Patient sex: F
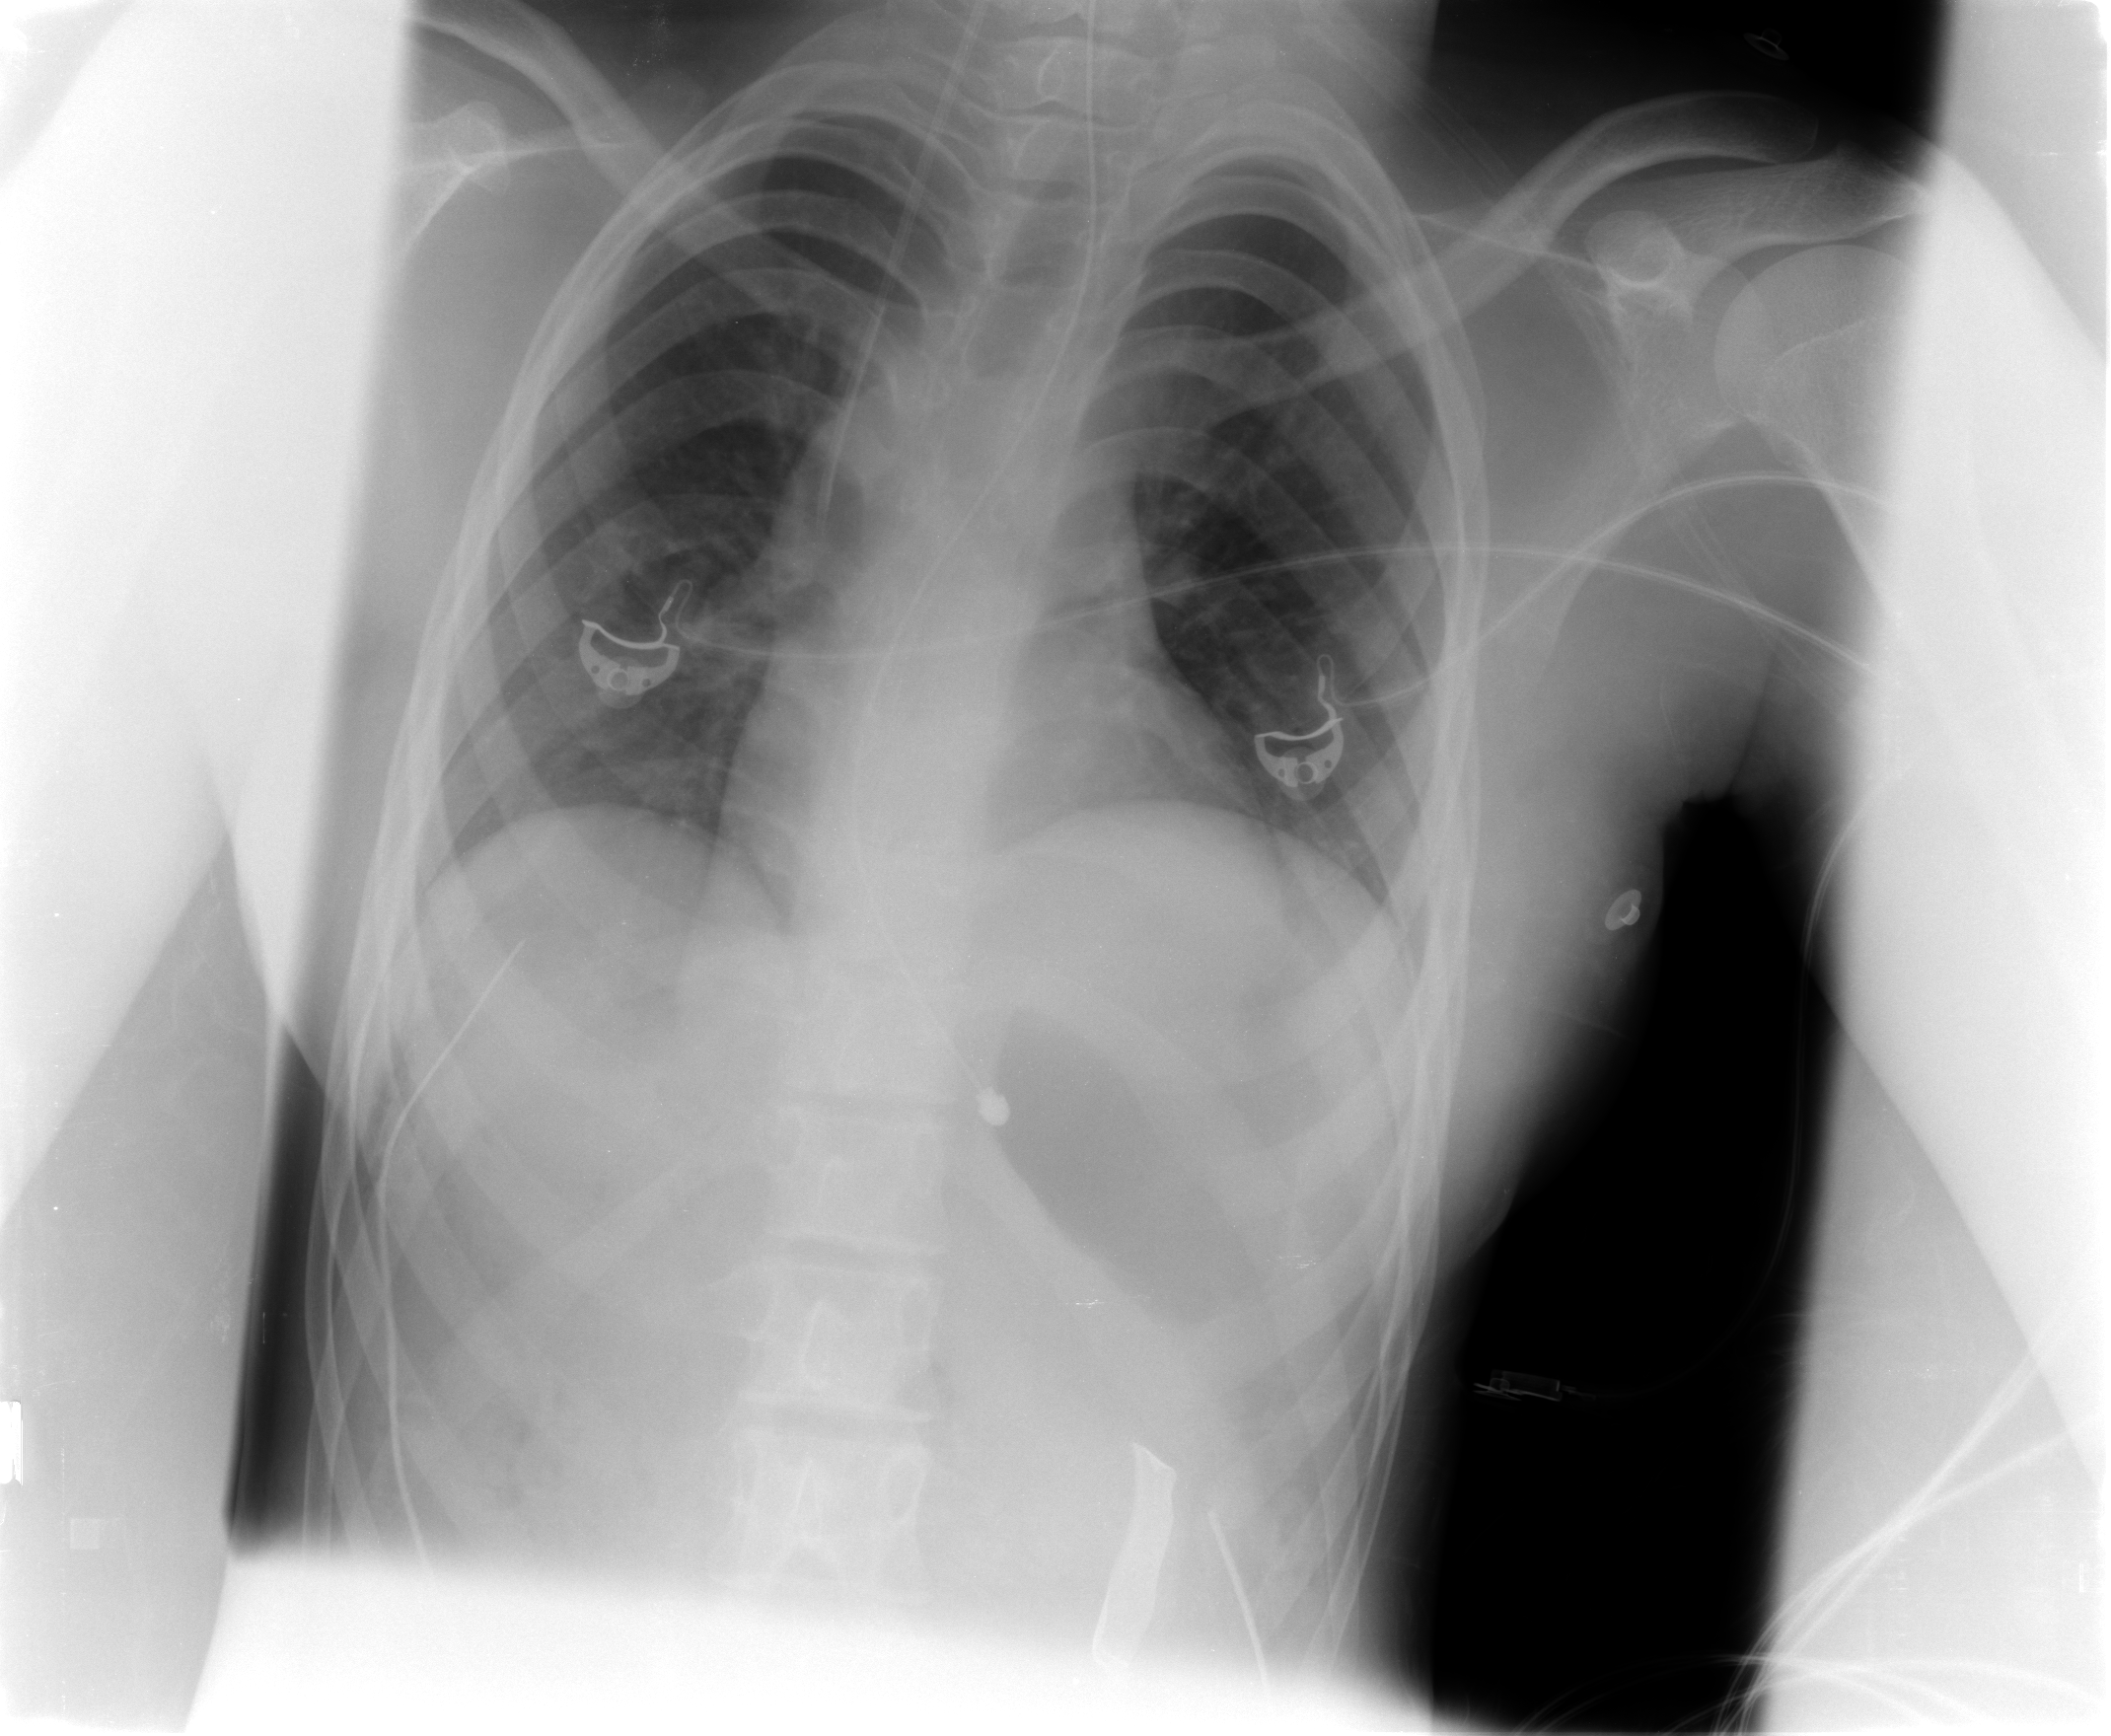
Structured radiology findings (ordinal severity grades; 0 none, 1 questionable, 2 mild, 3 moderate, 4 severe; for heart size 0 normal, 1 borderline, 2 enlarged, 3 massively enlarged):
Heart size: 0
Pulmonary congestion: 0
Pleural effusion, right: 0
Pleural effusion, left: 0
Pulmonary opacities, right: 0
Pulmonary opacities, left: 0
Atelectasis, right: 1
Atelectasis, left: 1